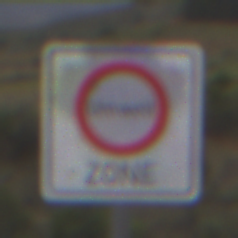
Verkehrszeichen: BeginnUmweltzone
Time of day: Midday
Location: Outdoor (Nature)
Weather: Overcast
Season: NotSpecified
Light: Natural